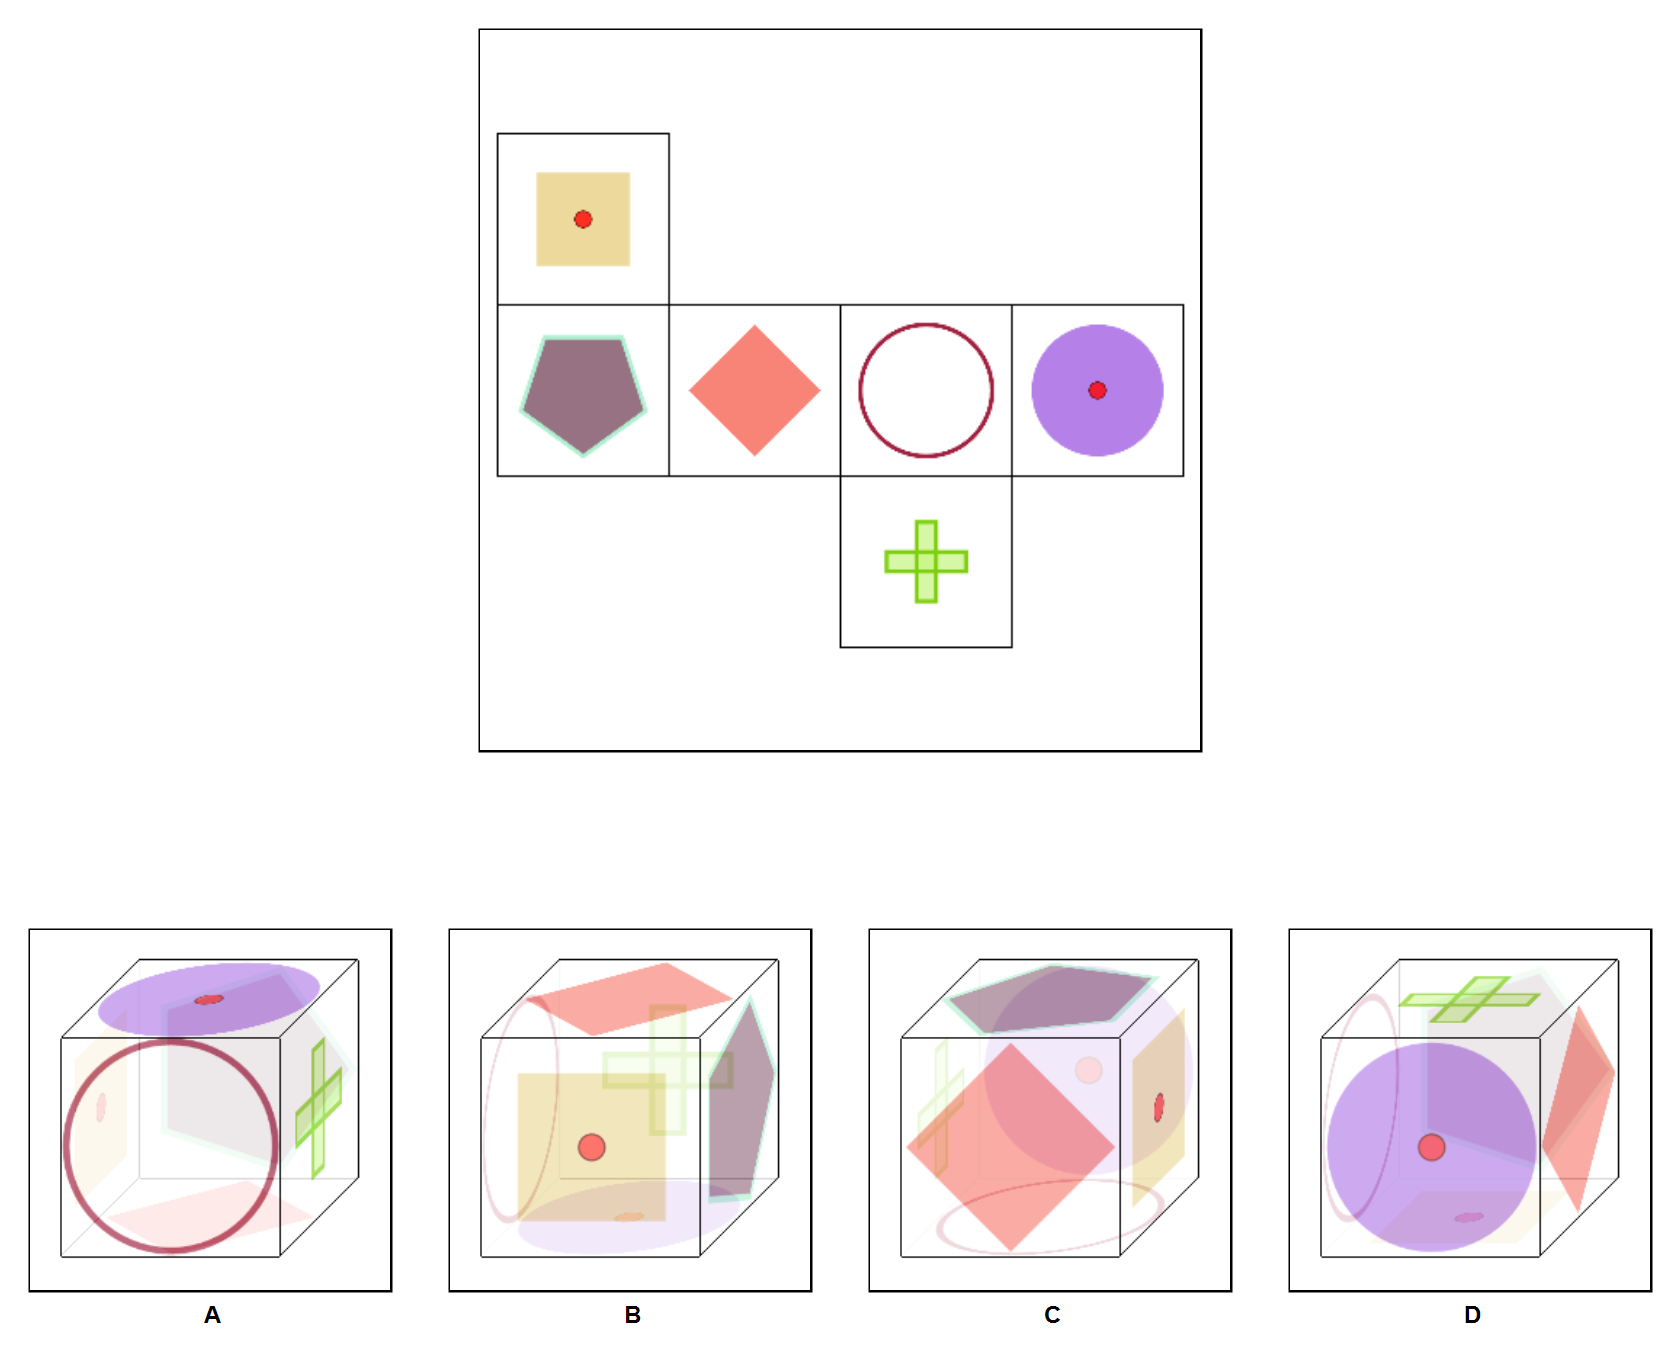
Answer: D